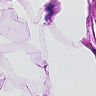
Metastatic tissue present: no